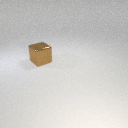
large brown metal cube